Field crop: tomato
Growth stage: 1
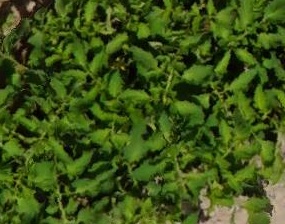
Species: tomato